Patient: sex F, age 80
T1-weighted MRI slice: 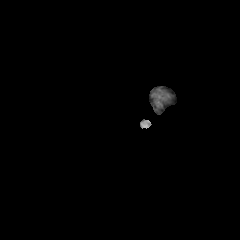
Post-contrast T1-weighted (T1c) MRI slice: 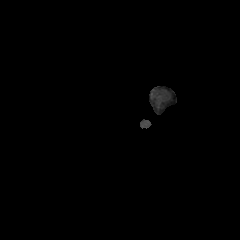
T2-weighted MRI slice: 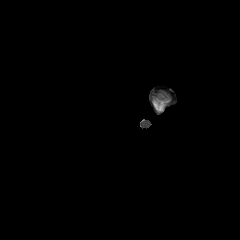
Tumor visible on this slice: no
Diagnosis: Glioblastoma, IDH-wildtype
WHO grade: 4